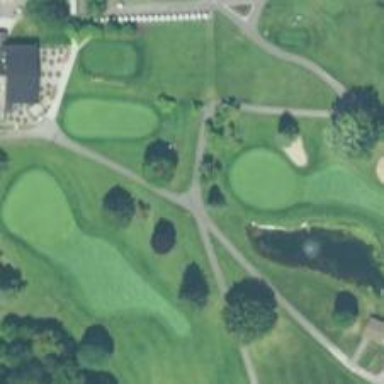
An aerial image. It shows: Path designated for golf carts.